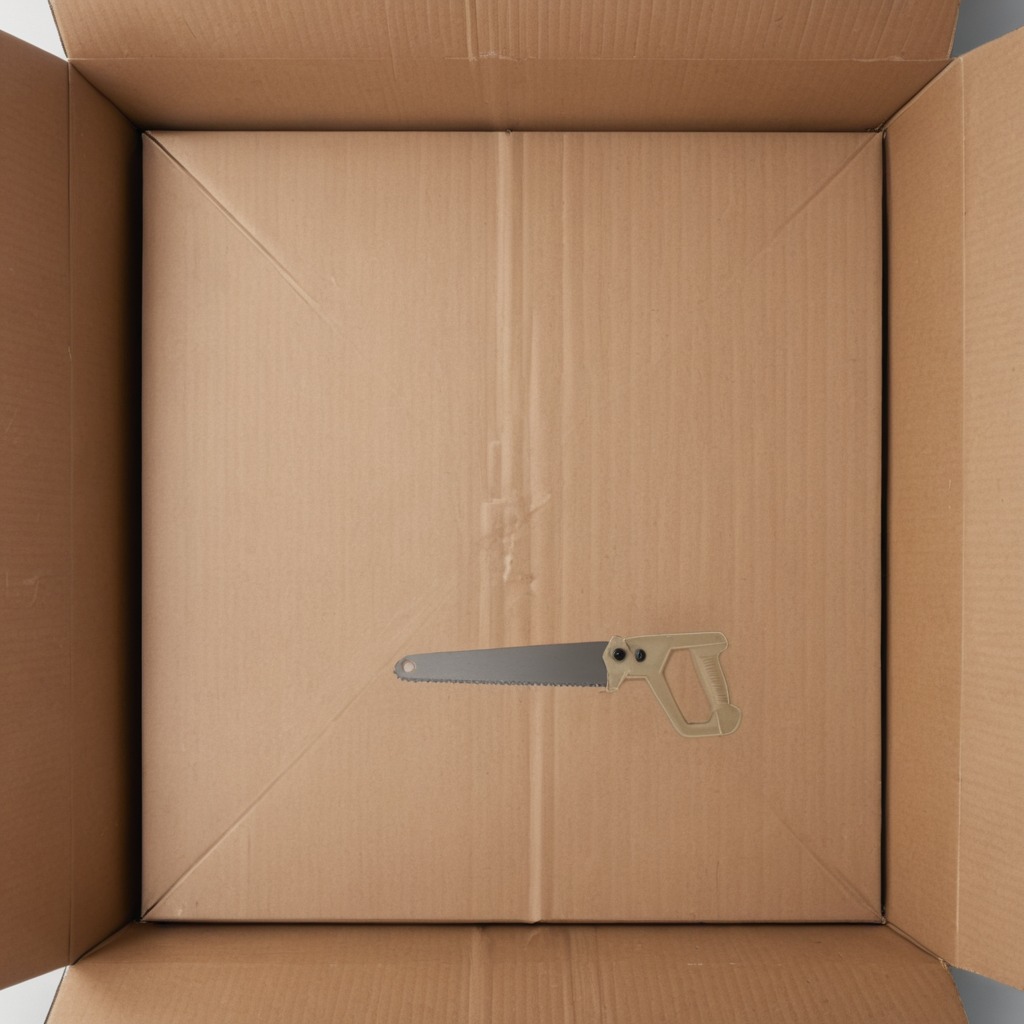
A metal saw lies on a clean dry cardboard box surface in an outdoor workshop during daytime bright natural light soft shadows slightly creased but